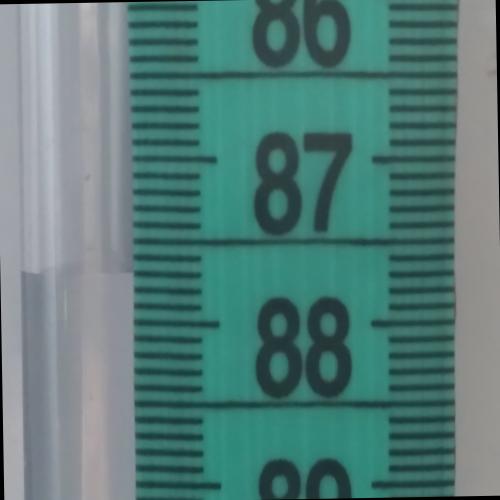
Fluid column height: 87.7 cm